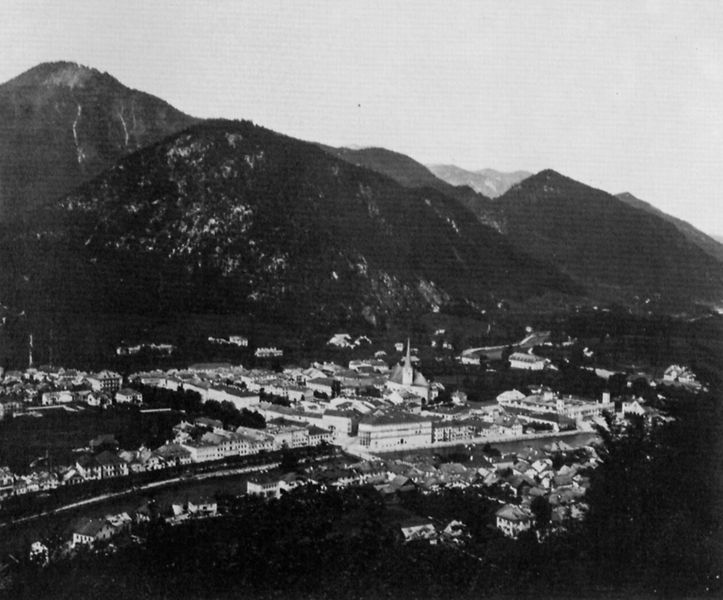
Titel: Panorama von Bad Ischl
Künstler: Victor Angerer
Standort: Leverkusen
Institution: Foto-Historama
Schlagwörter: baum, berg, himmel, weiß, wolken, bäume, fluss, kirchturm, landschaft, stadt, ufer, grau, licht, schwarz, strasse, dach, gebäude, haus, schnee, wolke, häuser, hügel, natur, brücke, kirche, tal, wald, wasserfall, turm, deutschland, ansicht, fassaden, ort, perspektive, berge, gebirge, gipfel, zug, dorf, dächer, bergkette, vogelperspektive, karre, tannen, foto, fotografie, panorama, photographie, stadtansicht, bayern, kloster, türme, dom, alpen, wälder, schwarz weiss, tanne, österreich, kathedrale, photo, dorfkirche, bahn, strassen, städtchen, tirol, talsohle, bewaldung, bahntrasse, stadtbild, rhein, dörfer, salzburg, topographie, kirchr, wasserfälle, alpinismus, bad ischl, insbruck, rheintal, sole, talsole, östtereich, alpenländisch, karr, strsße, dasistkeinekunst